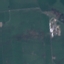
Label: Pasture